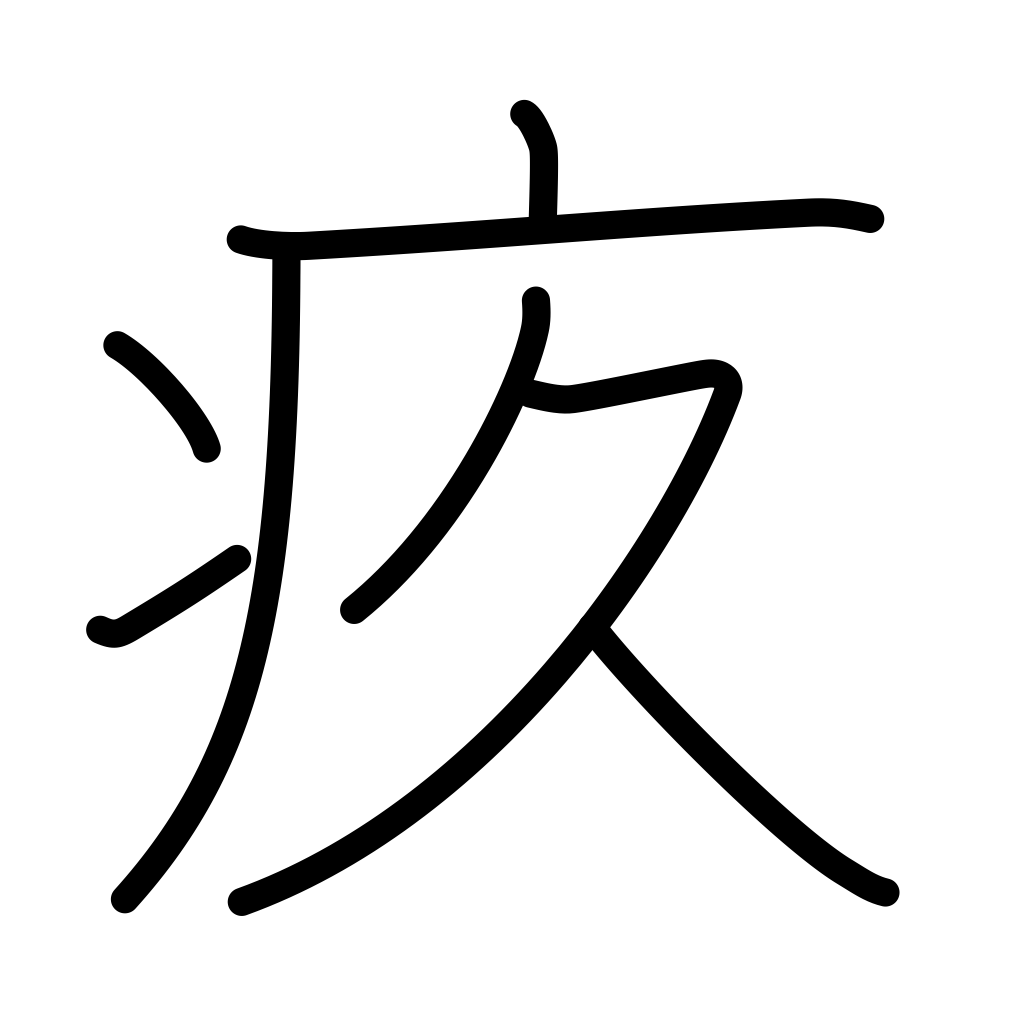
Meaning: ashamed, painful, guilty conscience